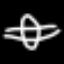
Label: airplane